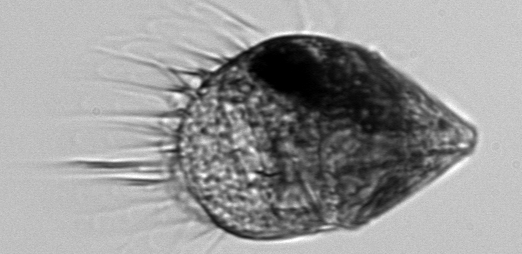
Label: Strombidium_morphotype1